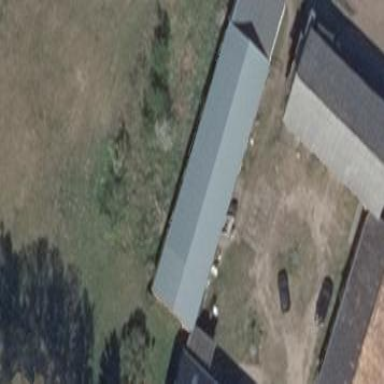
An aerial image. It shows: Cowshed building.